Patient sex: M
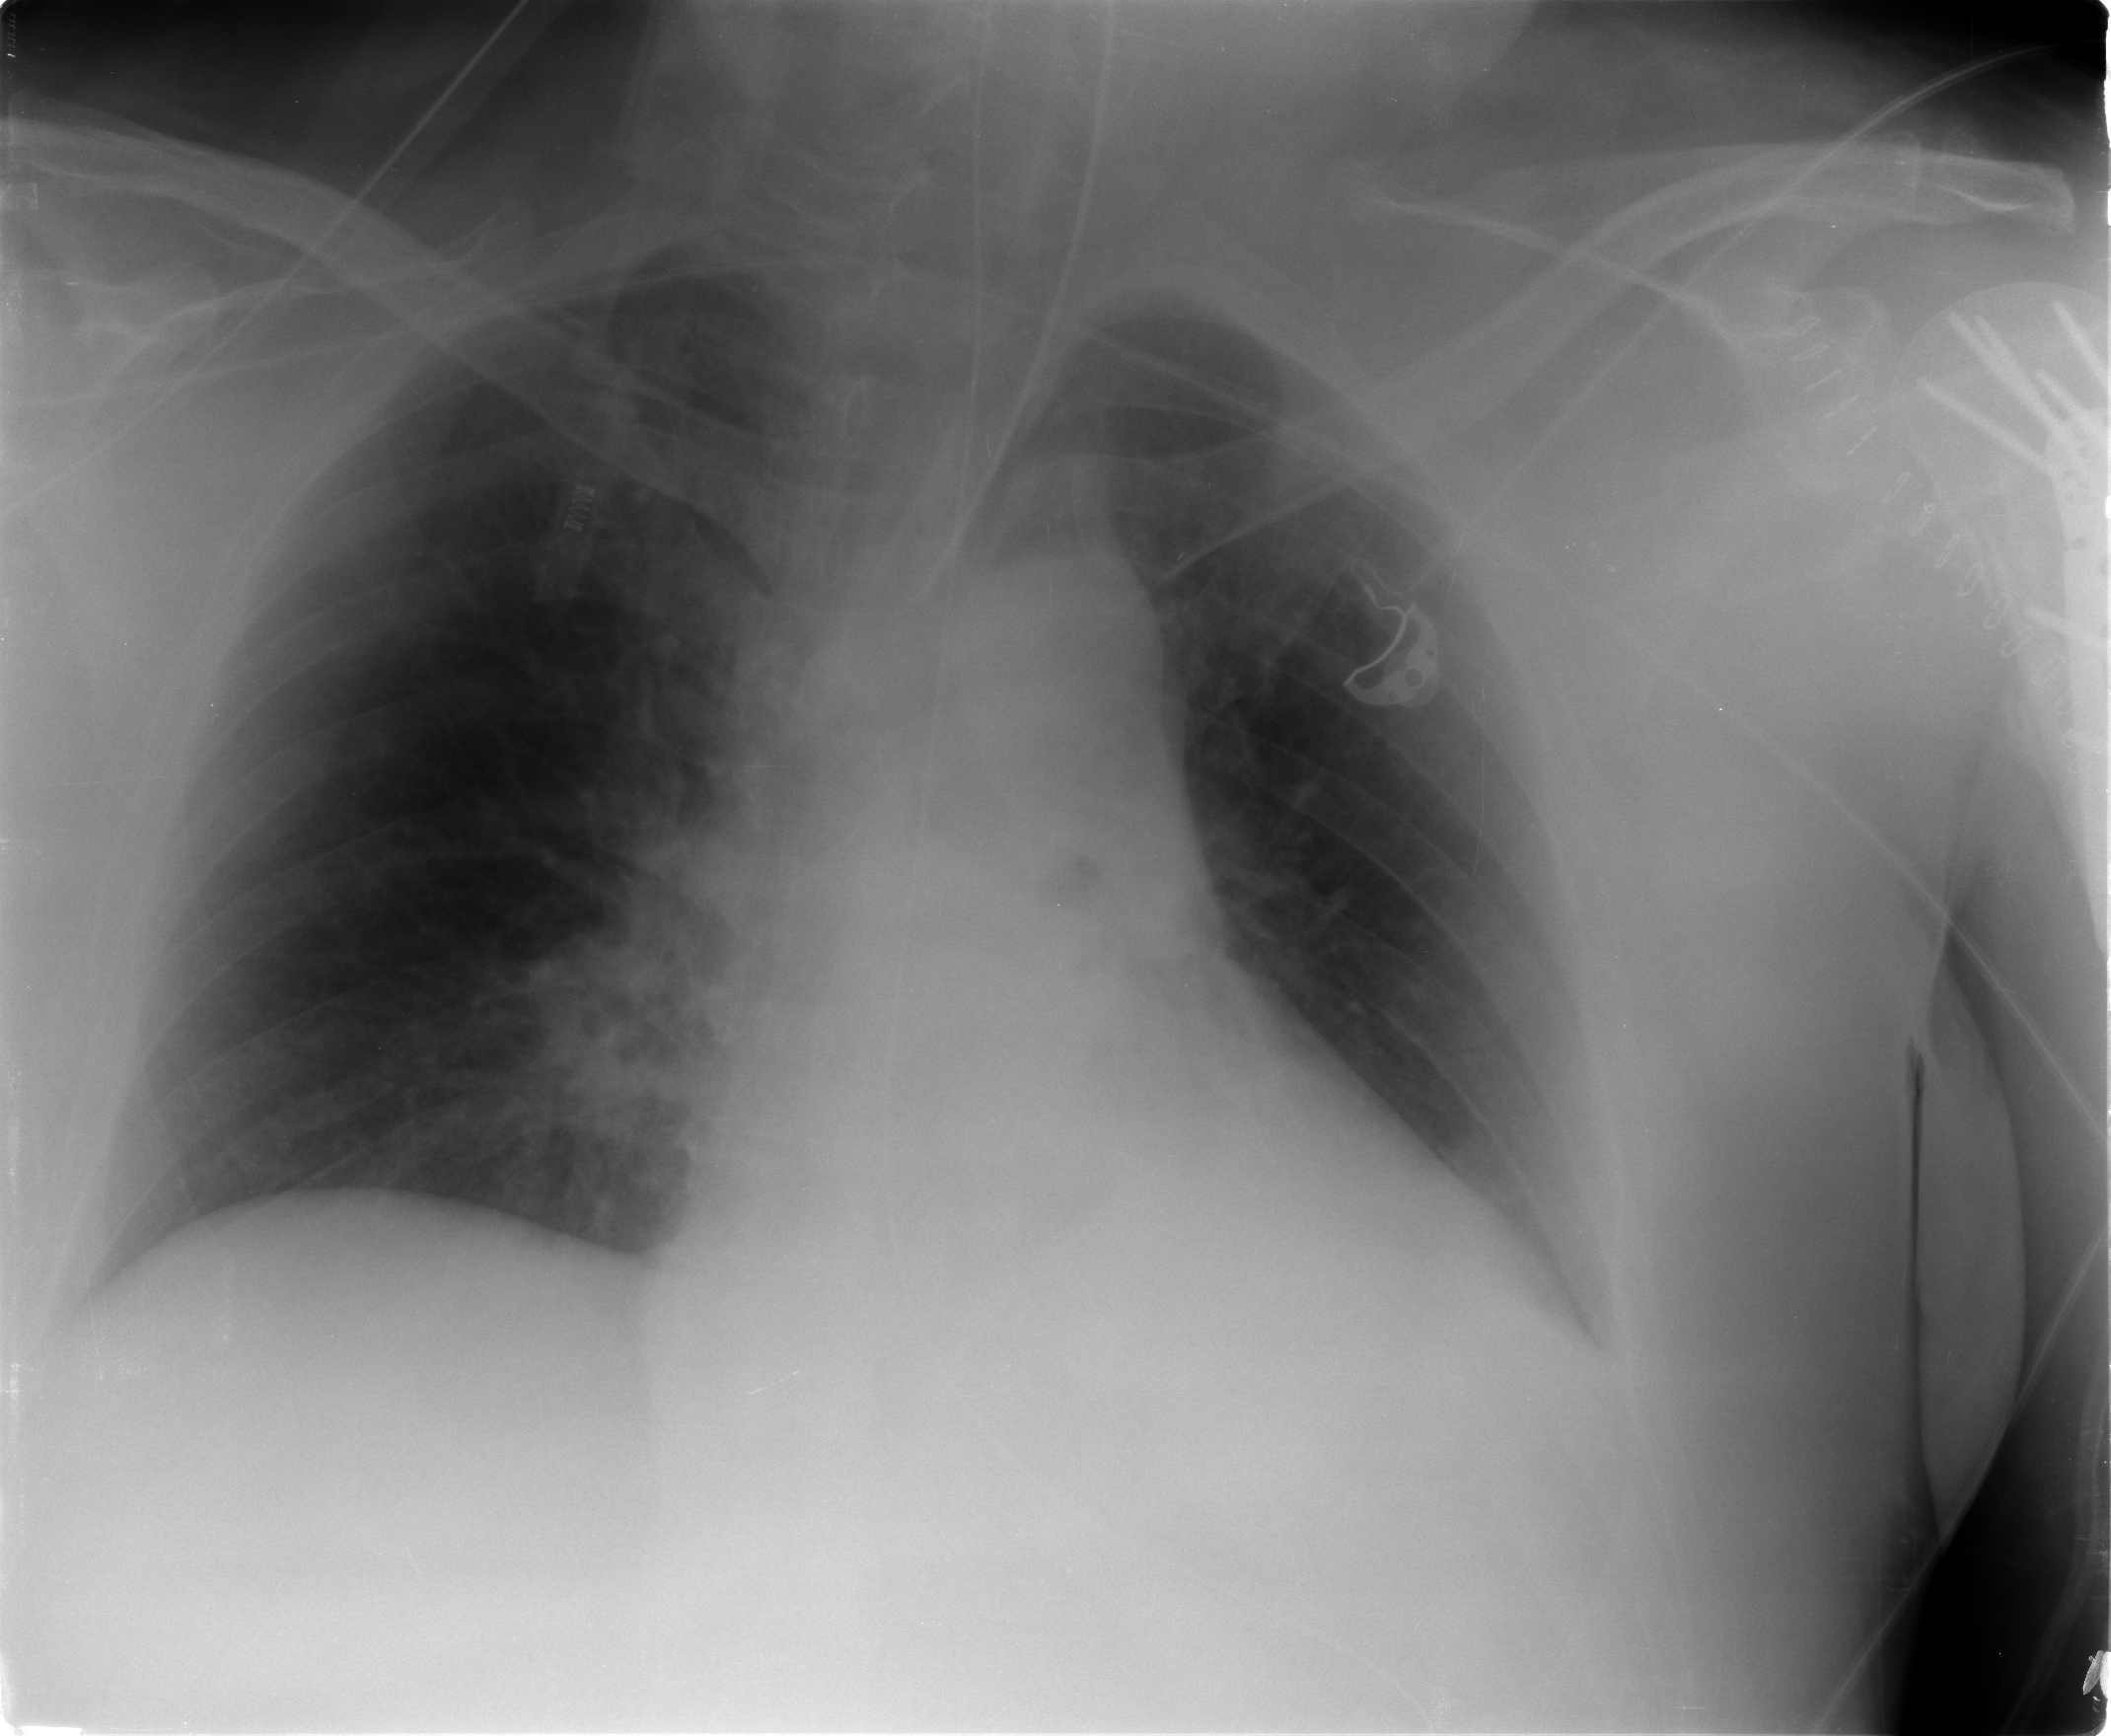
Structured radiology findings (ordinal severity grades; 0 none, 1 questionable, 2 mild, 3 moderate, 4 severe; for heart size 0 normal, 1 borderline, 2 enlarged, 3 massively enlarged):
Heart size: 2
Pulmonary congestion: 3
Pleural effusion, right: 0
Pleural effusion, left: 1
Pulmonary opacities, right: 0
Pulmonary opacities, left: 0
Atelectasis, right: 1
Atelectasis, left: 2